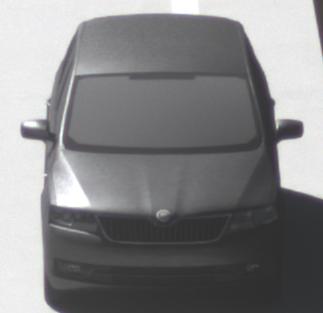
Make: Skoda
Model: Rapid Spaceback 1.2 TSI
Detailed model: Rapid Spaceback
Model produced from: 2013/10
Model produced until: 2015/04
Doors: 5
Color: gray
Road condition: dry road
Daytime: midday
Contrast: high contrast